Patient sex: F
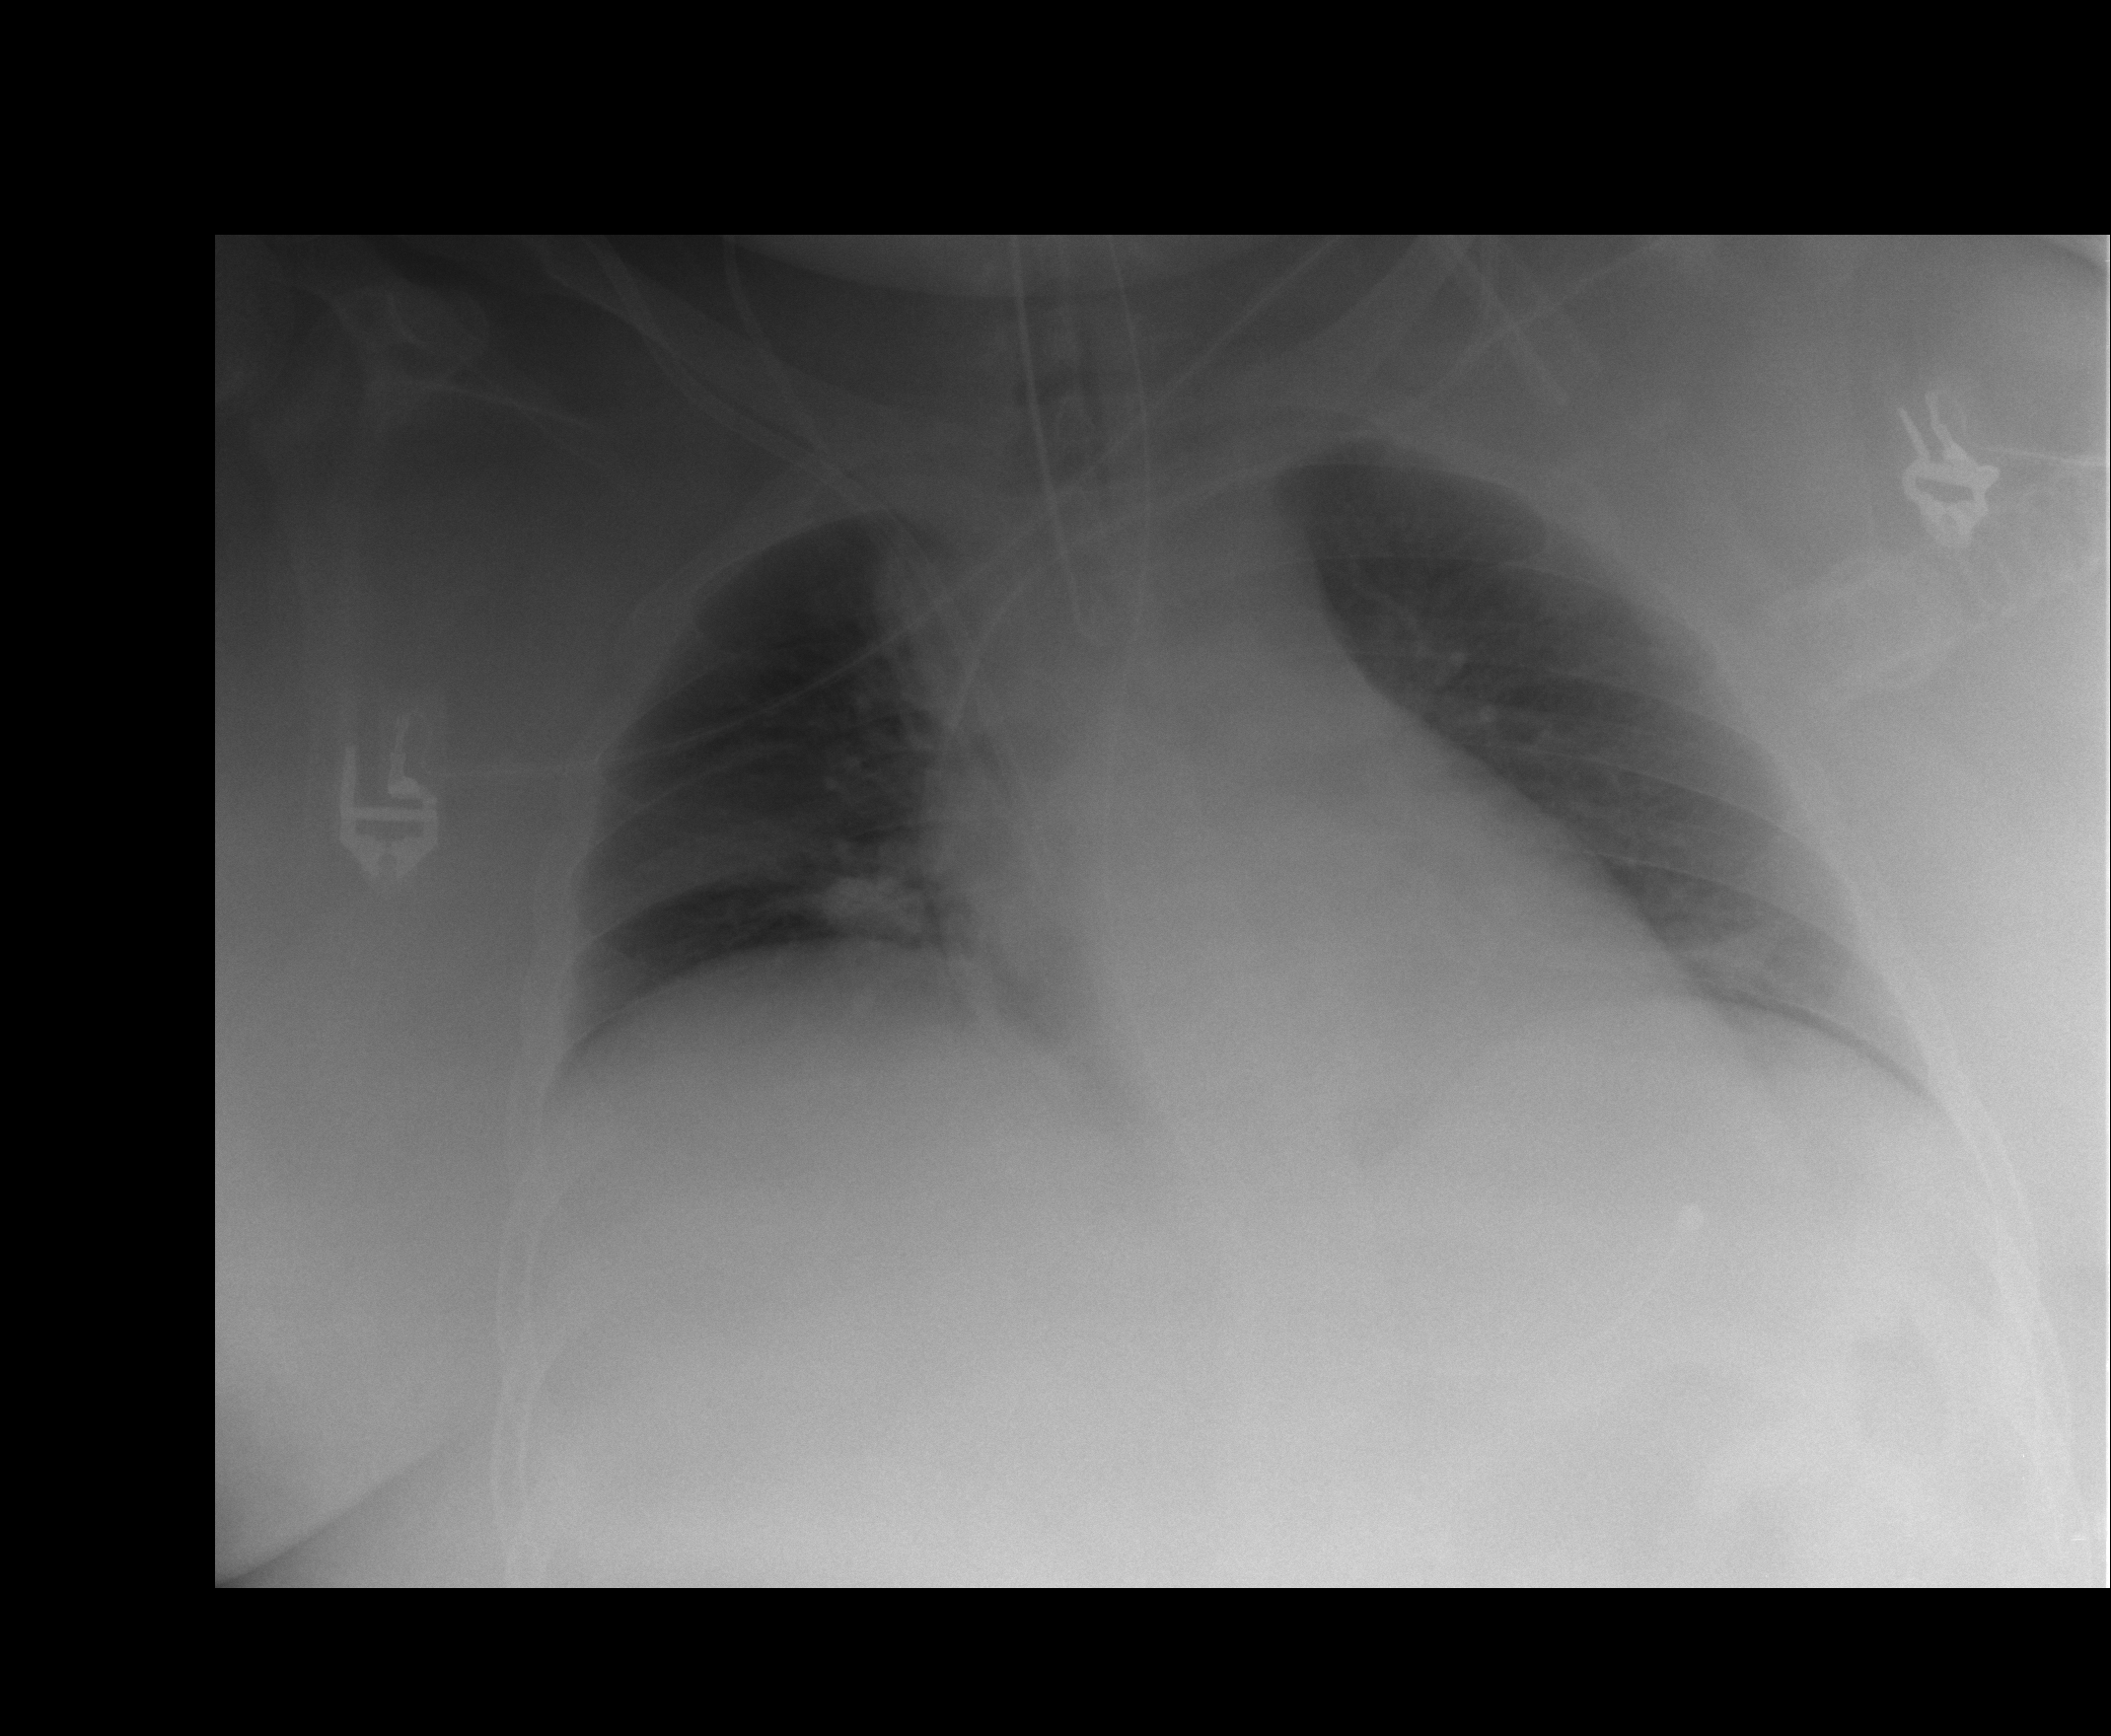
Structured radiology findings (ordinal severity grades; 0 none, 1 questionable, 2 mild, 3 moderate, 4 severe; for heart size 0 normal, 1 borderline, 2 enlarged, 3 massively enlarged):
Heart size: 0
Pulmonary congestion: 0
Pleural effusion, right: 0
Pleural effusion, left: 0
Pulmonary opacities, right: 0
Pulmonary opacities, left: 0
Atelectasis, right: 2
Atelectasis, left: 2